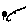
Label: flower